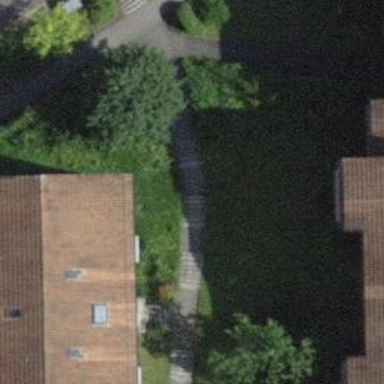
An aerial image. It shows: Asphalt steps along the road.